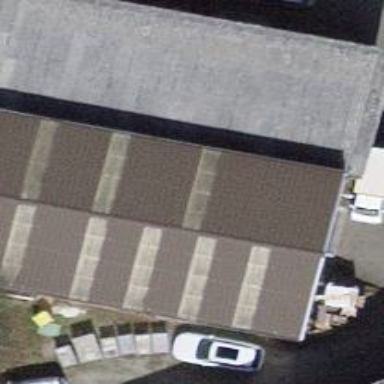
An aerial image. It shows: Hangar building.